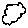
Label: cloud